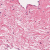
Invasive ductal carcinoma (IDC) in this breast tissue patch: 0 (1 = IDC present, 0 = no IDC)